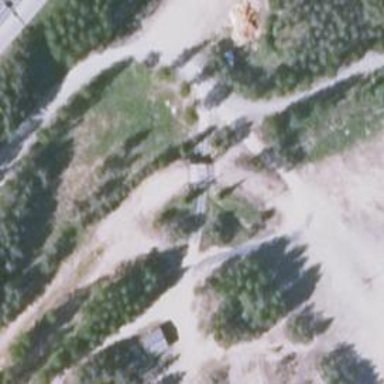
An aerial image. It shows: Footway bridge designed for nordic skiing. The grooming includes classic and skating techniques.